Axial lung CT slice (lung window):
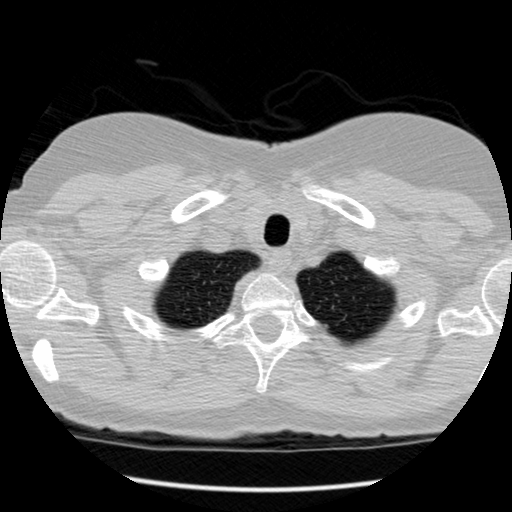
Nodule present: no